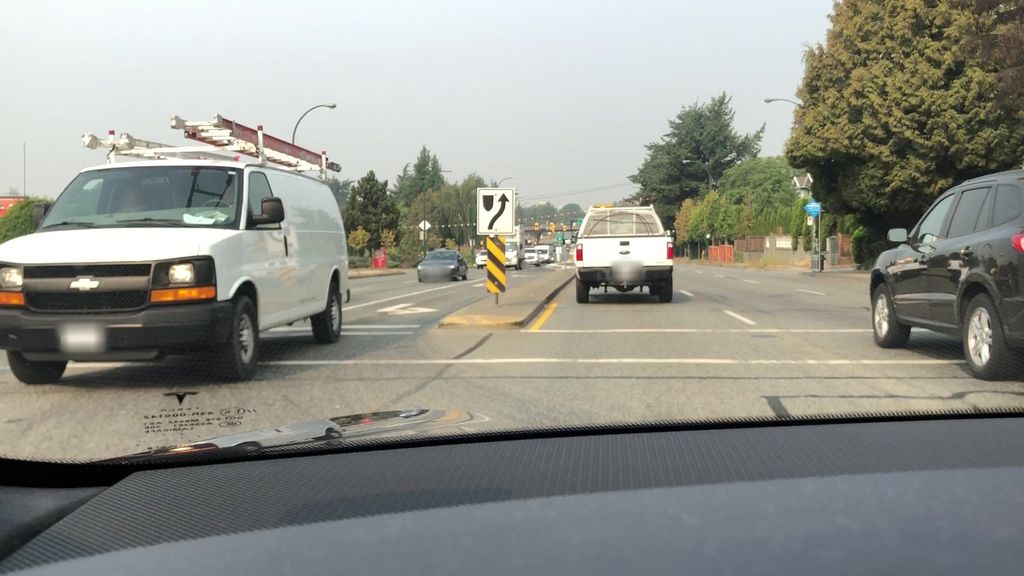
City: vancouver